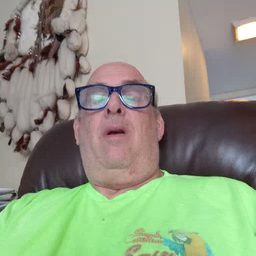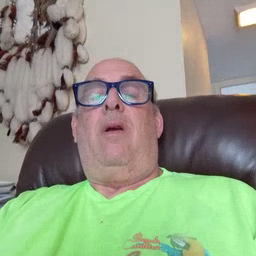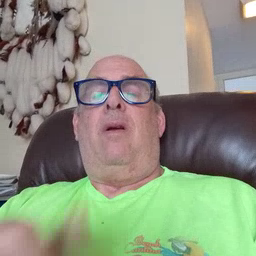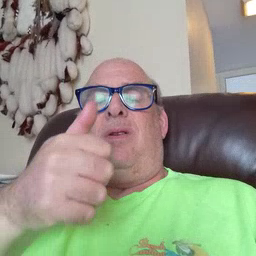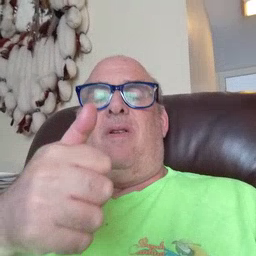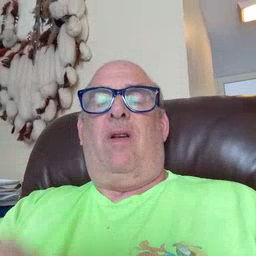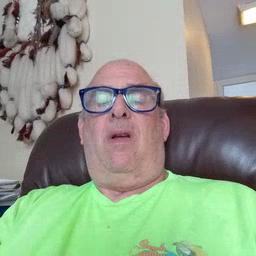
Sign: yourself